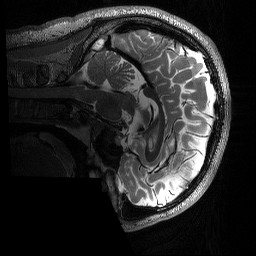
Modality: T2w
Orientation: sagittal
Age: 24
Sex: male
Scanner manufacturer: siemens
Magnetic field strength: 3 T
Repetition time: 3.2 s
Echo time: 0.564 s